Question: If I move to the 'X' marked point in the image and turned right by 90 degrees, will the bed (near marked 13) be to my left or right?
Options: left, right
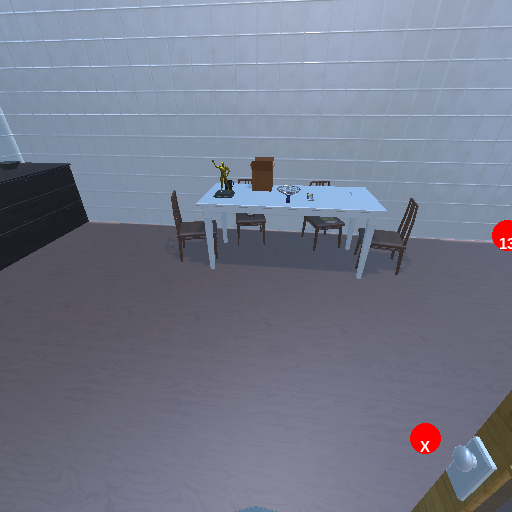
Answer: left